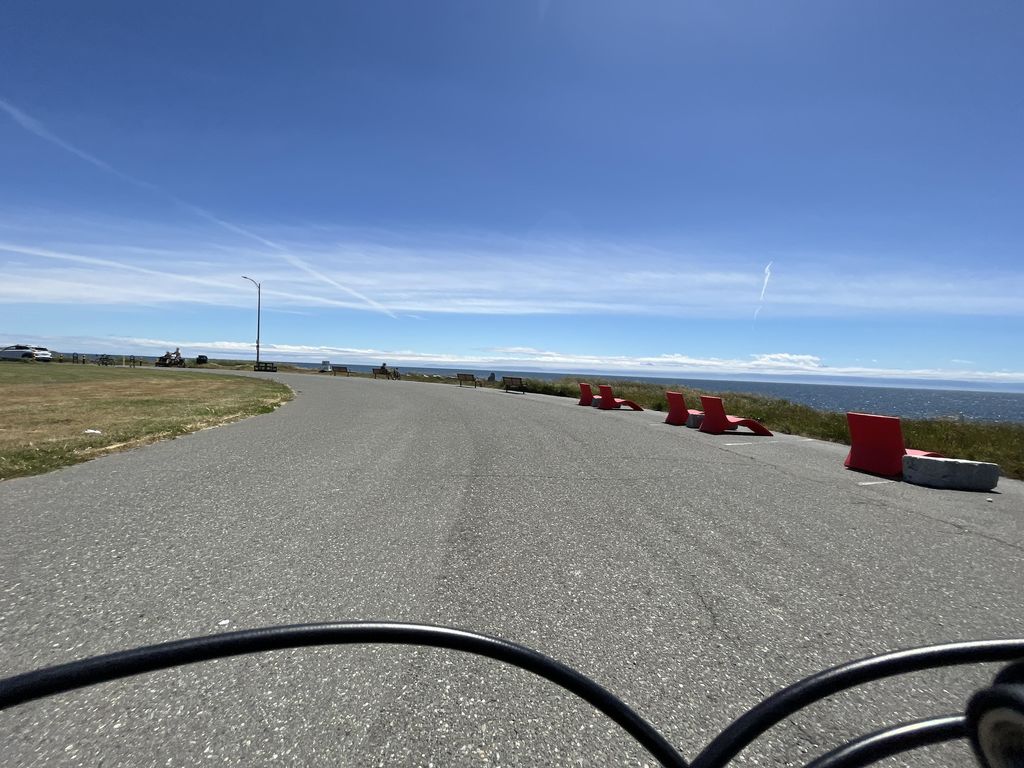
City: victoria